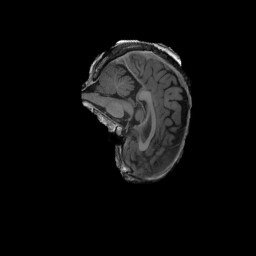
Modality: T1w
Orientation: sagittal
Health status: ill
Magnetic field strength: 3 T